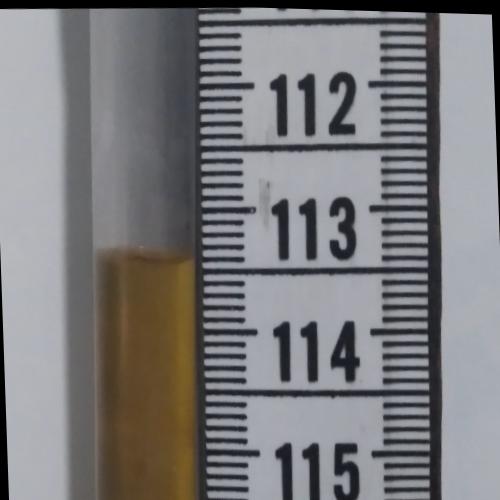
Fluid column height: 113.4 cm